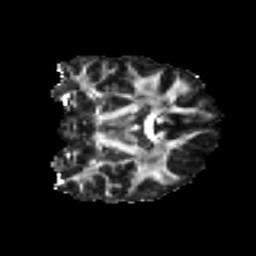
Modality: FA
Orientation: coronal
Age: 23
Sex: female
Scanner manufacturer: ge
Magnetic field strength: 3 T
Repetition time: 7.8 s
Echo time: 0.0606 s